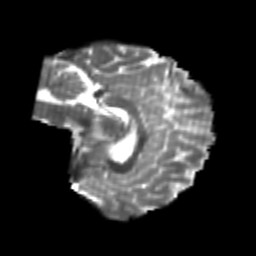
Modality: T2w
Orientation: sagittal
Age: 23
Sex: female
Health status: healthy
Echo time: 0.074 s